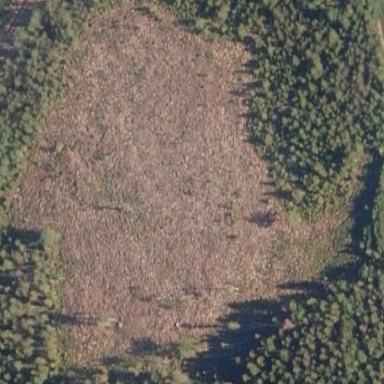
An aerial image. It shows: Clearcut man-made area surrounded by scrub vegetation.